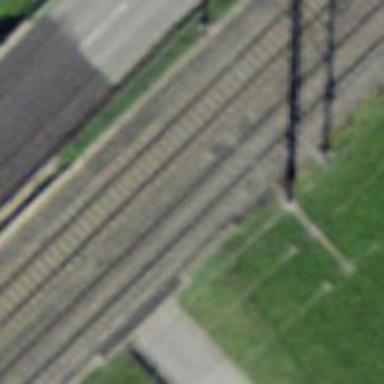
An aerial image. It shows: Bridge with electrified railway tracks featuring contact line.